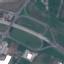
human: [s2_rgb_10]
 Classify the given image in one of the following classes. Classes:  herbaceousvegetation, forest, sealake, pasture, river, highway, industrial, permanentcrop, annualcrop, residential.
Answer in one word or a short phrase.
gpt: Highway